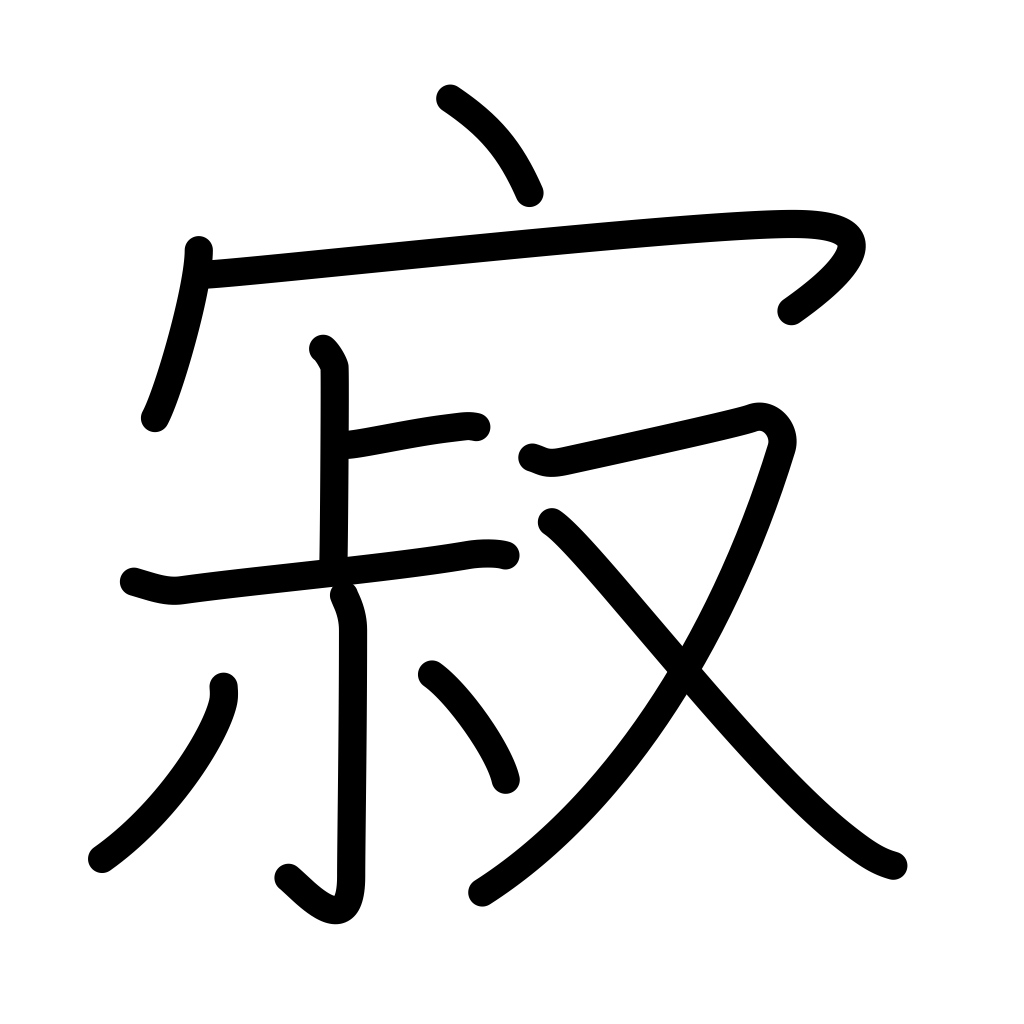
Meaning: loneliness, quietly, mellow, mature, death of a priest